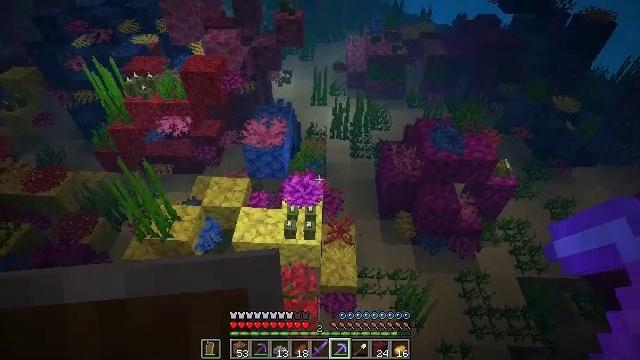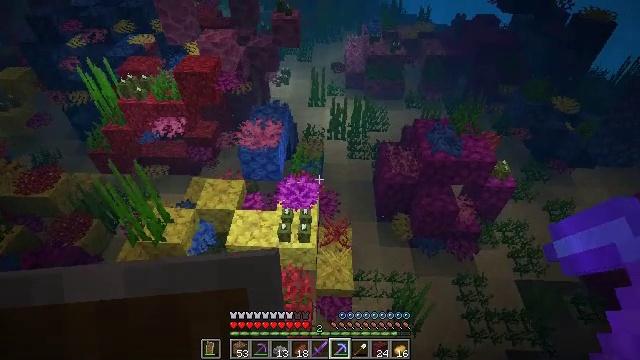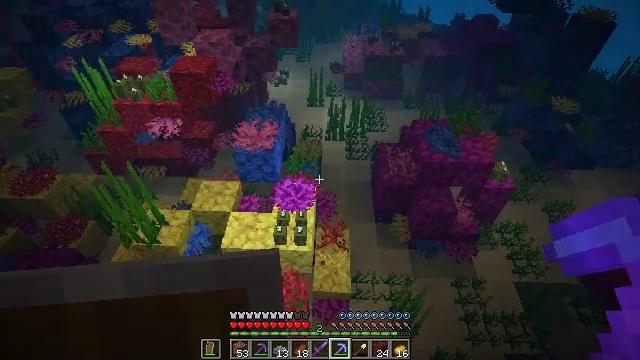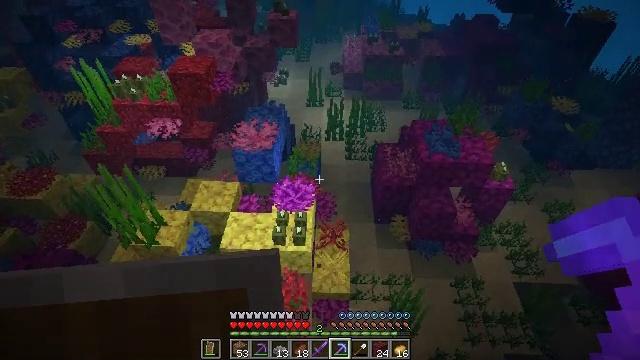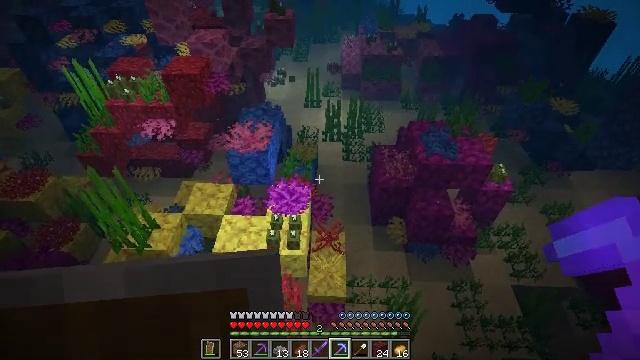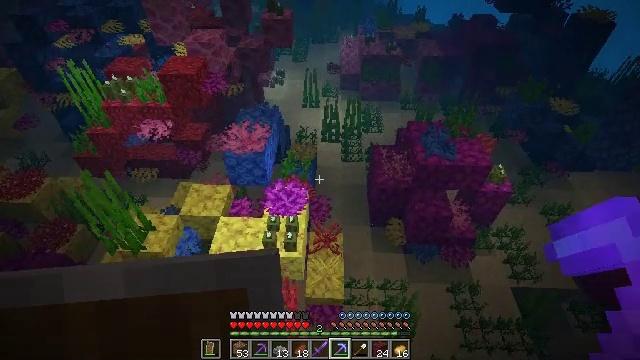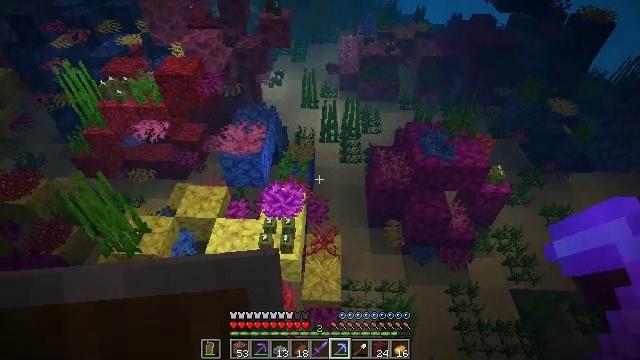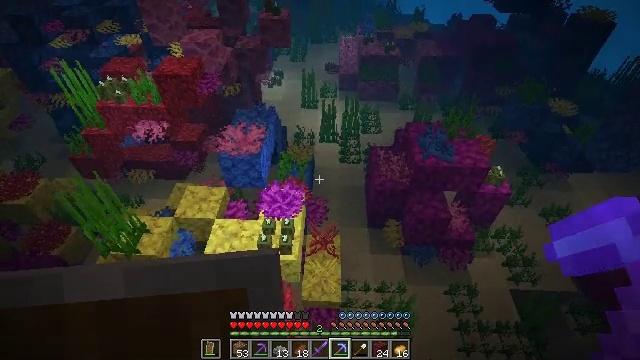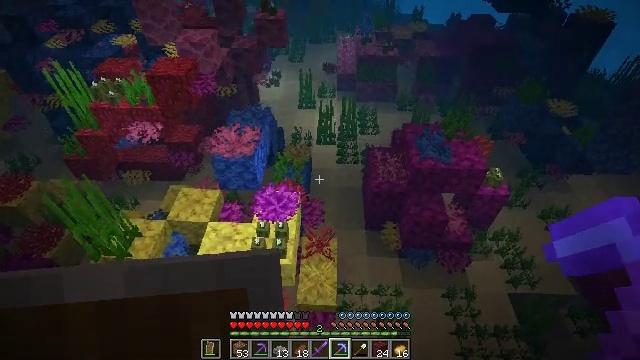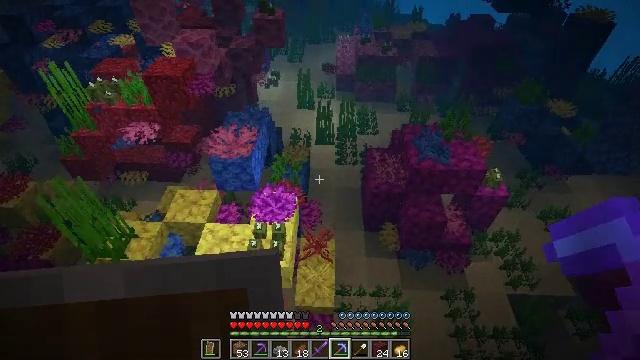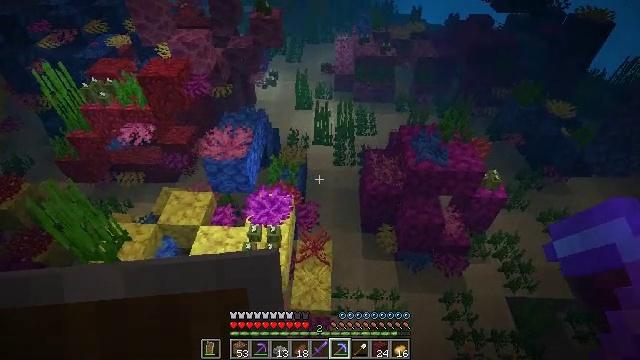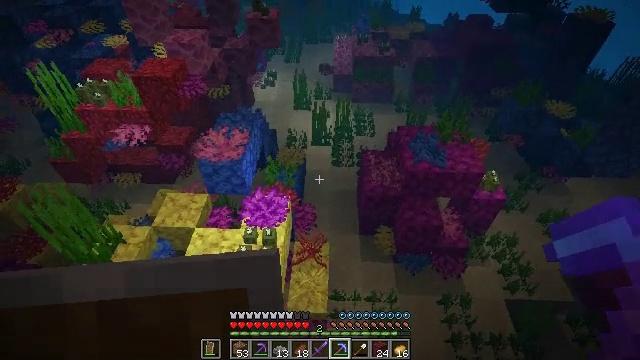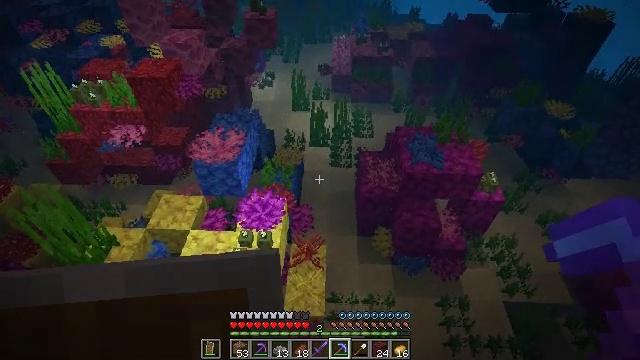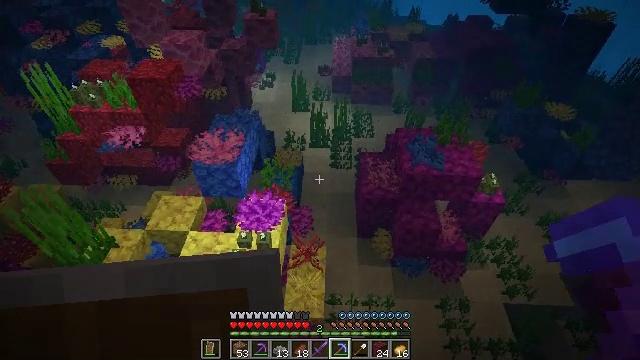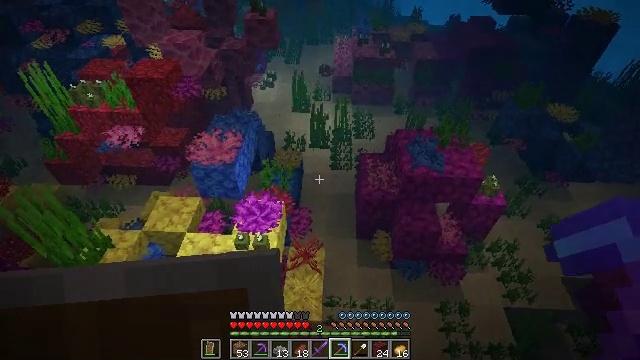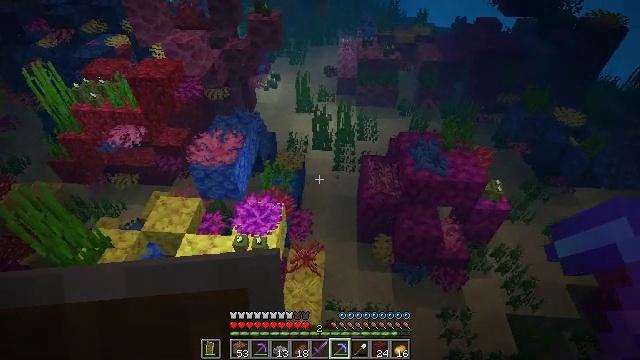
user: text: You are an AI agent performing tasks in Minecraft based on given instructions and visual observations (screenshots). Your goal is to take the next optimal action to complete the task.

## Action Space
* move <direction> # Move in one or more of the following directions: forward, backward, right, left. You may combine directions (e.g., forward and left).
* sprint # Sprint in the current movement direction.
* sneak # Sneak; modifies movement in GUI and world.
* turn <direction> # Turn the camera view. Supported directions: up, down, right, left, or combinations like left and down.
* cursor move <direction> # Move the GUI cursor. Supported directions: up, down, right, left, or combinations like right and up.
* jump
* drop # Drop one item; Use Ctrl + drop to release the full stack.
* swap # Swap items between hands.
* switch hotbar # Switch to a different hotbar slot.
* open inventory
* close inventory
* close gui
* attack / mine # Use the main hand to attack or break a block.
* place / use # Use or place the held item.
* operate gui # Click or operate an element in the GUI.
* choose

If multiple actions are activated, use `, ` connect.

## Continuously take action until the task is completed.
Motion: motion action
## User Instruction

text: Mine seagrass underwater.
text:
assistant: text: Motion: move forward and move right
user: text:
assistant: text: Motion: move forward and move right
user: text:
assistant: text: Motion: move forward and move right
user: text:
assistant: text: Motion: move forward and move right
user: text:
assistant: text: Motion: move forward and move right
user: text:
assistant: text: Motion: move forward and move right
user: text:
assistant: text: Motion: move forward and move right
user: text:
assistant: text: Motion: move forward and move right
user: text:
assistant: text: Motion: move forward and move right
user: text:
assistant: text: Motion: move forward and move right
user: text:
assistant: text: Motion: move forward and move right
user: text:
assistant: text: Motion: move forward and move right
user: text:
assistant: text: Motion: move forward and move right
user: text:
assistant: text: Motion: move forward and move right
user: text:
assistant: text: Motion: move forward and move right, turn left
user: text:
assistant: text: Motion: move forward and move right, turn left
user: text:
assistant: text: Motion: move forward and move right, turn left
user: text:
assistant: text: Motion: move forward and move right, turn left
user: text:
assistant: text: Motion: move forward and move right, turn left
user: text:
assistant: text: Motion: move forward and move right, turn left
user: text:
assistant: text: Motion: move forward and move right
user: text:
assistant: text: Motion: move forward and move right
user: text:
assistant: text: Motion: move forward and move right
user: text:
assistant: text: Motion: move forward and move right
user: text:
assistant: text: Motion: move forward and move right
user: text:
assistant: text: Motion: move forward and move right
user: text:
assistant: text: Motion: move forward and move right
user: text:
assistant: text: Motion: move forward and move right
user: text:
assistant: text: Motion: move forward and move right
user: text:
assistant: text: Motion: move forward and move right